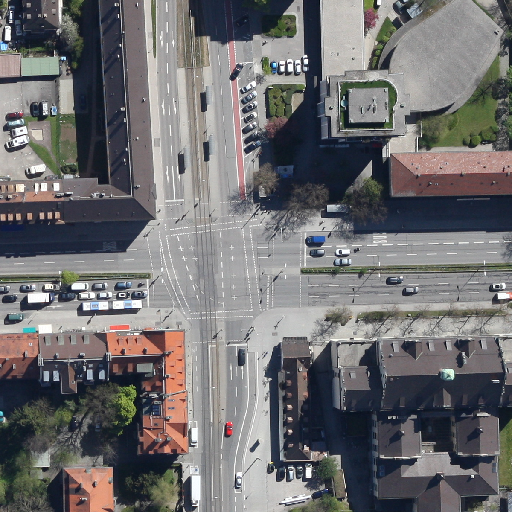
Referring expression: car in the parking area